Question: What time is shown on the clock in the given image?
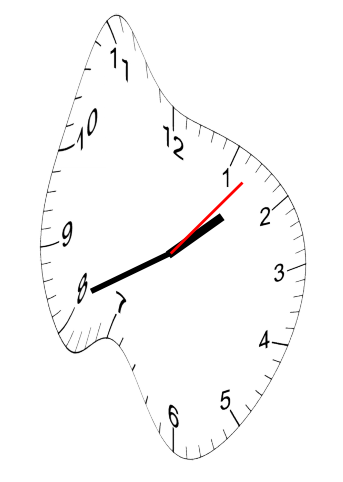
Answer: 01:41:07